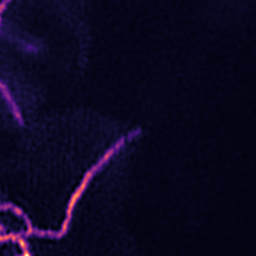
Label: Super-resolution ER image